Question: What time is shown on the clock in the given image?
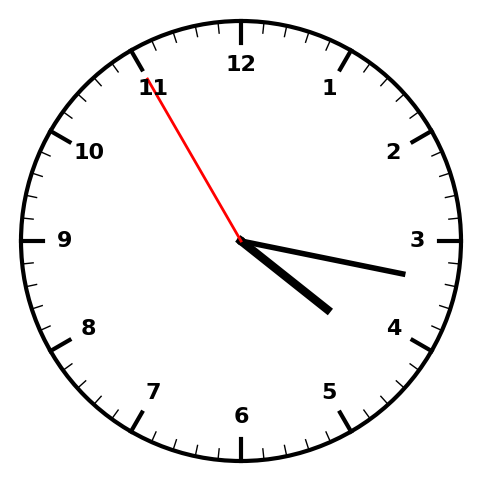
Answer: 04:16:55